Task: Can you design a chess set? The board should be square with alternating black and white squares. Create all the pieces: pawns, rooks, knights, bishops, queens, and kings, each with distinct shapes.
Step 4925:
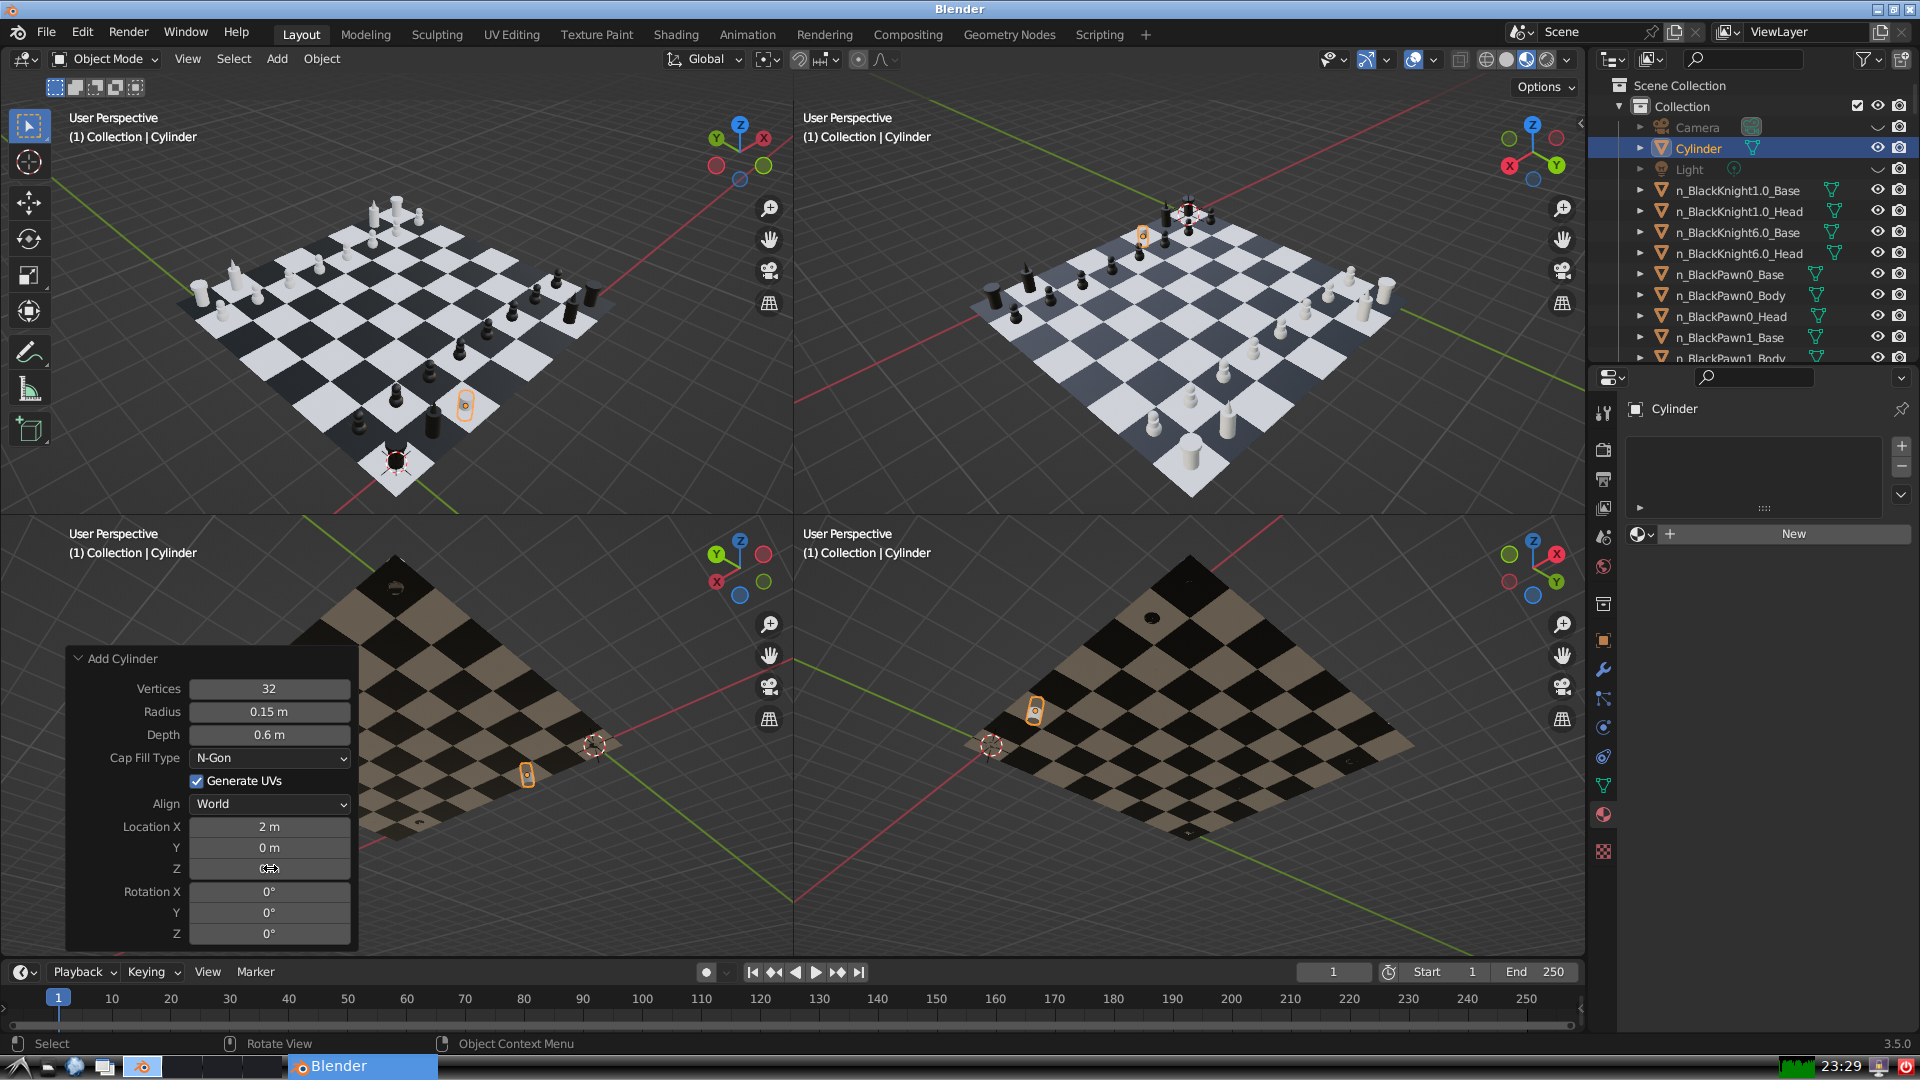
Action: click: no